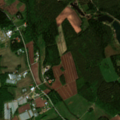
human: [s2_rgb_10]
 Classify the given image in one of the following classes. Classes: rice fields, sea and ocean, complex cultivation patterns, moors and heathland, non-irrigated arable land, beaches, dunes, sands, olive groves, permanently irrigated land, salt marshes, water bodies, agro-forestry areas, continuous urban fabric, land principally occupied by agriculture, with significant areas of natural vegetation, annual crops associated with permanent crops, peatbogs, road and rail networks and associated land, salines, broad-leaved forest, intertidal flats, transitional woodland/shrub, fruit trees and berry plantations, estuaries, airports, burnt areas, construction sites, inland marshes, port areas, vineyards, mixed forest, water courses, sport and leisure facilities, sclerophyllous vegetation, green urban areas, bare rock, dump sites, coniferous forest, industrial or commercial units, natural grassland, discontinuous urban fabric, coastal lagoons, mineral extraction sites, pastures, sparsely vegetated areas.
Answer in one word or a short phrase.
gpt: land principally occupied by agriculture, with significant areas of natural vegetation, coniferous forest, mixed forest